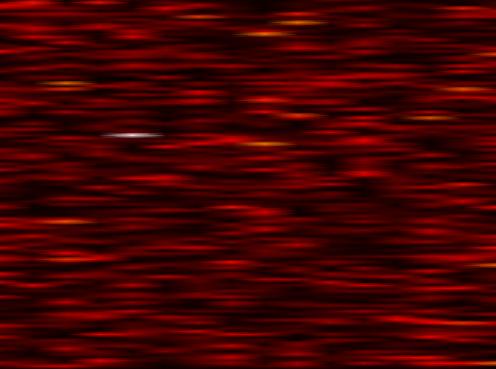
Label: WOLA